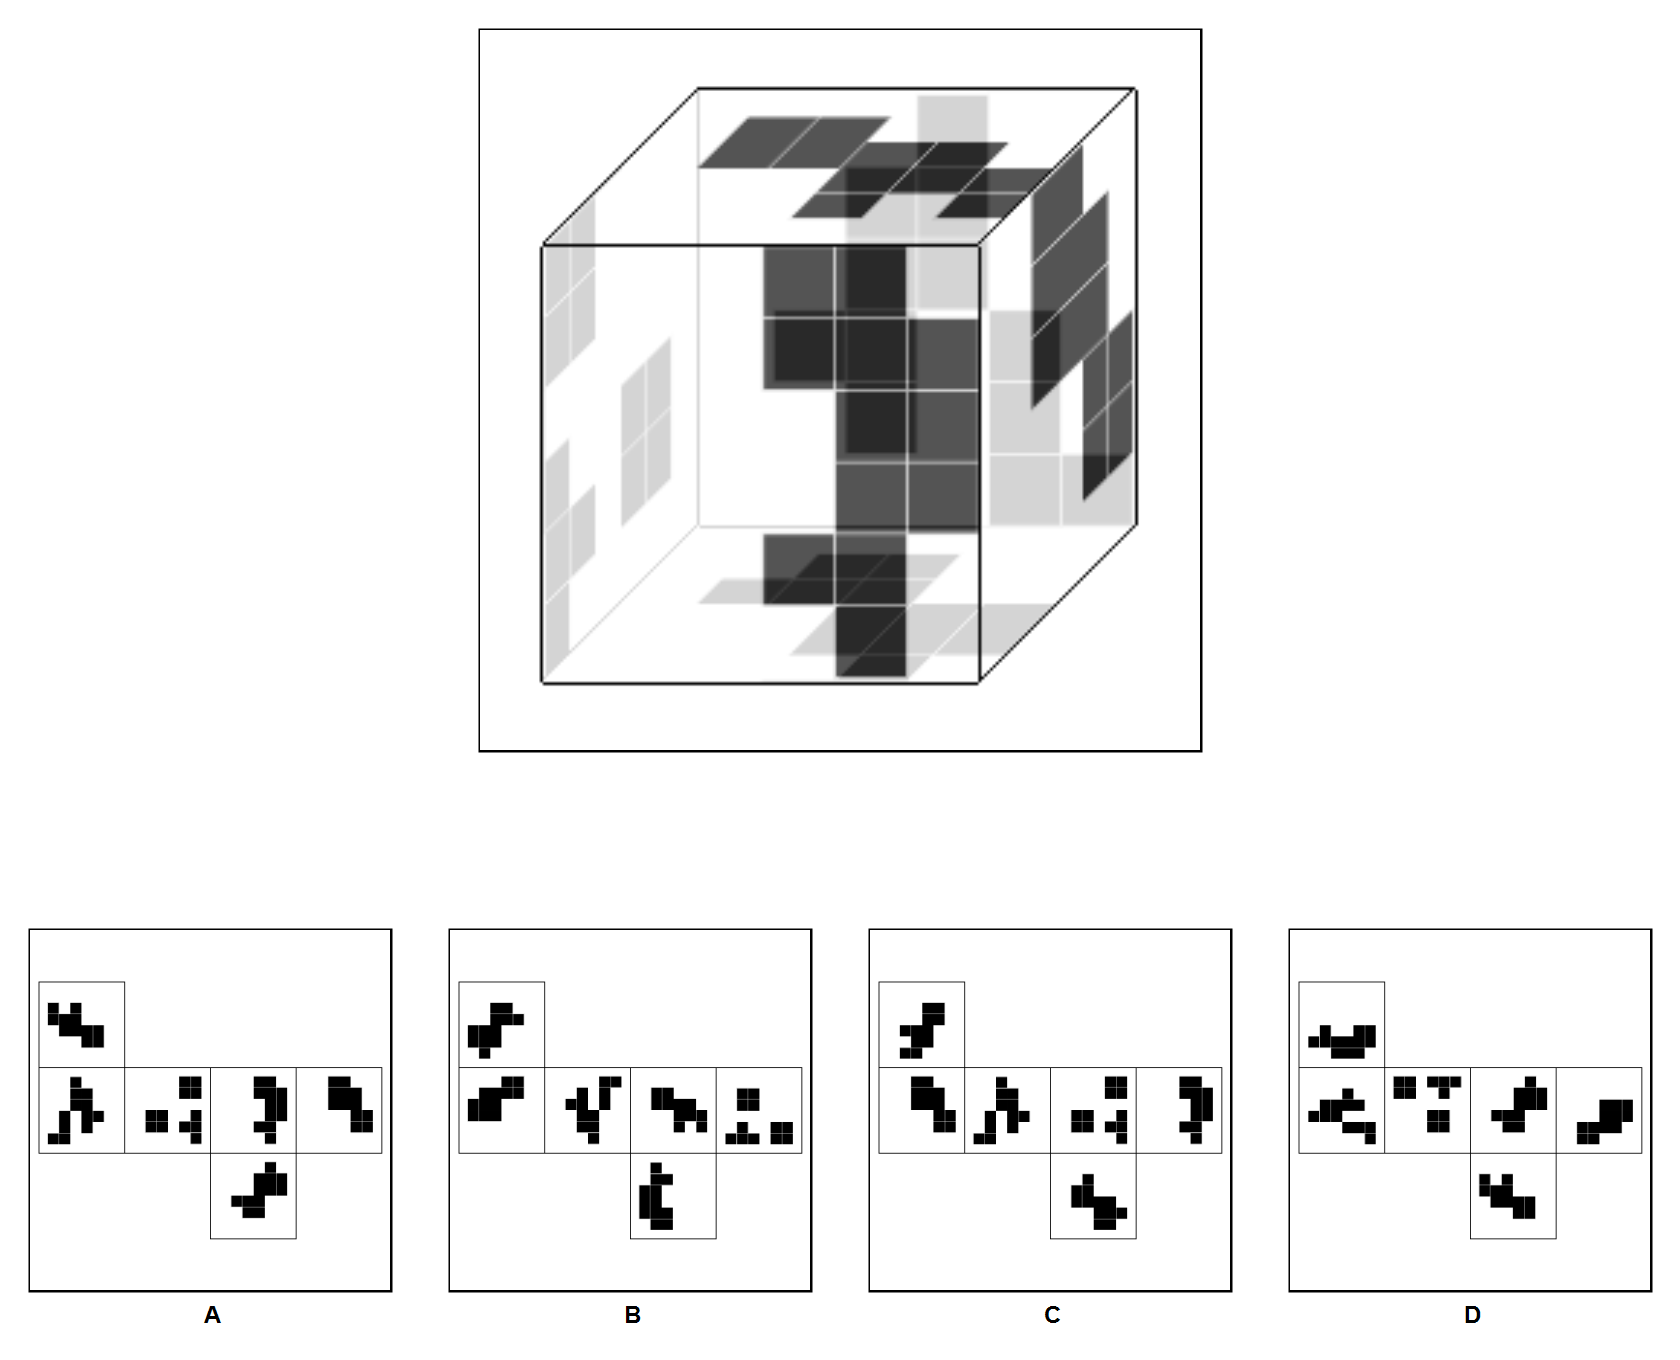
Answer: C